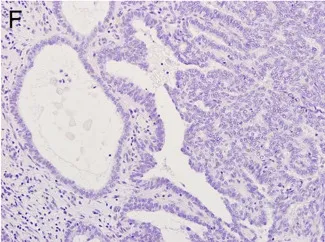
Immunohistochemical features of TL-LGNPPA. (F) Negative staining for thyroglobulin (x 20).
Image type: pathology (immunostaining)